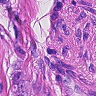
Metastatic tissue present: yes